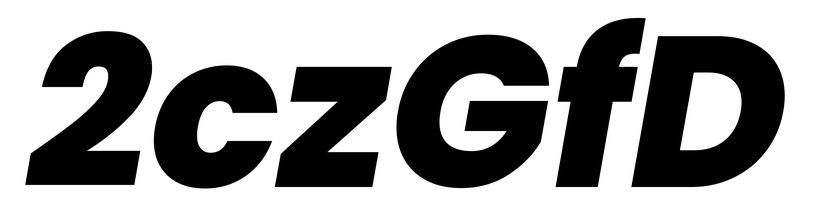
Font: Poppins-ExtraBoldItalic